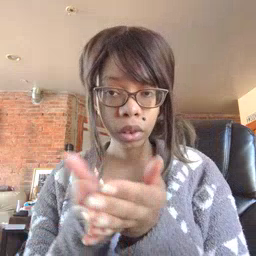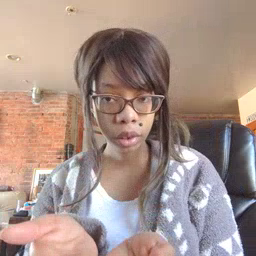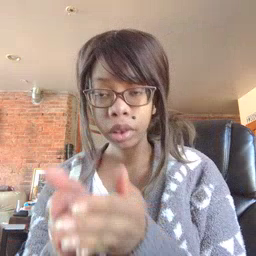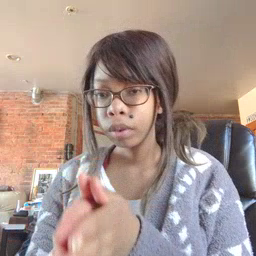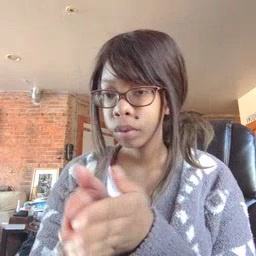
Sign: book